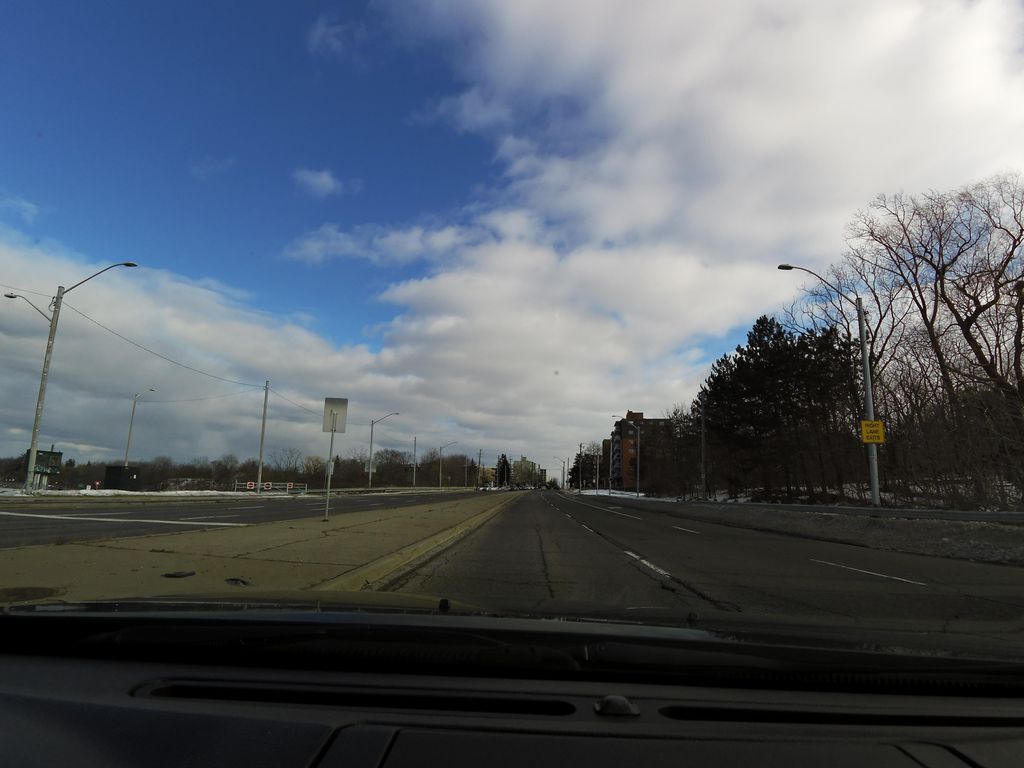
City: hamilton